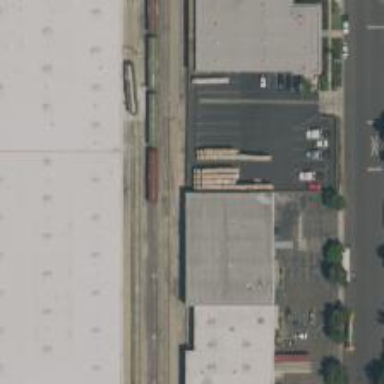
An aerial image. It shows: Unused railway yard.